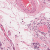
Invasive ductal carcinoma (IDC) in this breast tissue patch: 1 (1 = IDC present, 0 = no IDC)